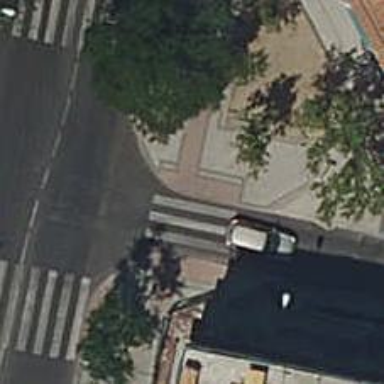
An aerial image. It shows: Pedestrian crossing with zebra markings on footway.